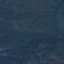
Land use / land cover class: Forest